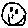
Label: smiley face